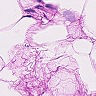
Metastatic tissue present: no